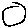
Label: circle